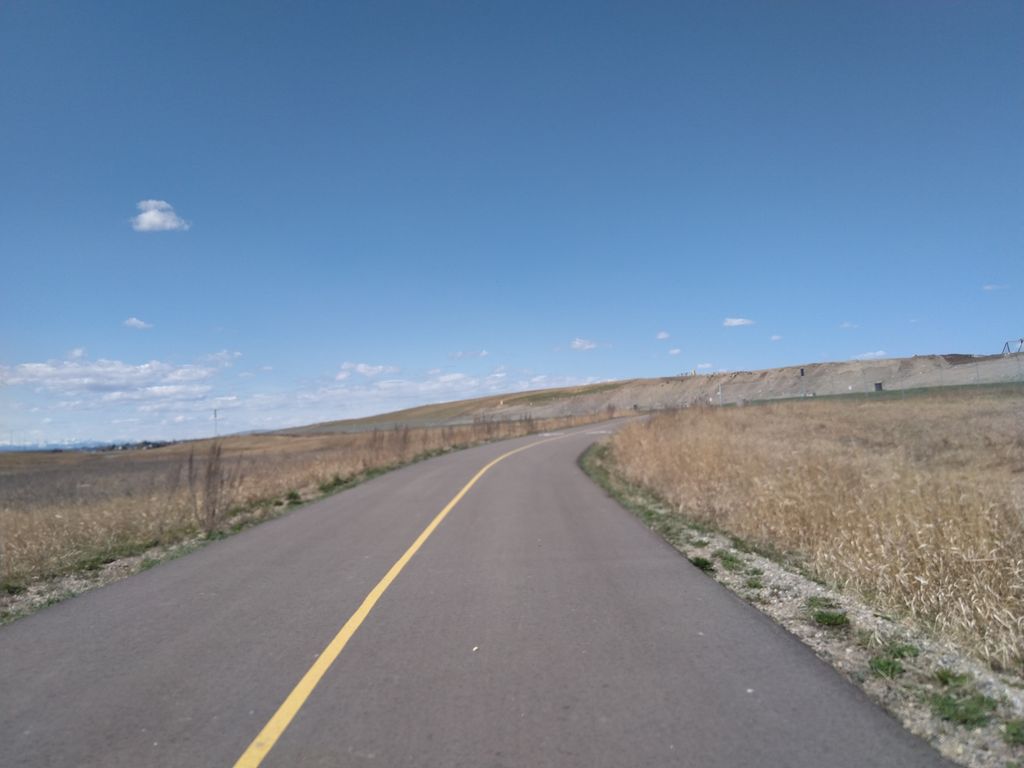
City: calgary